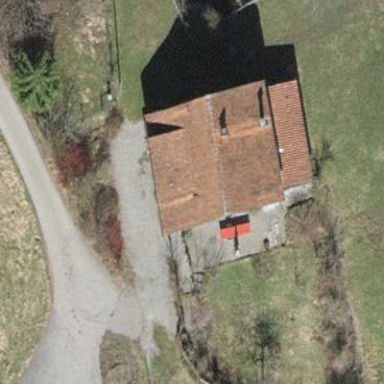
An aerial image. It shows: Simple house.